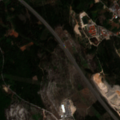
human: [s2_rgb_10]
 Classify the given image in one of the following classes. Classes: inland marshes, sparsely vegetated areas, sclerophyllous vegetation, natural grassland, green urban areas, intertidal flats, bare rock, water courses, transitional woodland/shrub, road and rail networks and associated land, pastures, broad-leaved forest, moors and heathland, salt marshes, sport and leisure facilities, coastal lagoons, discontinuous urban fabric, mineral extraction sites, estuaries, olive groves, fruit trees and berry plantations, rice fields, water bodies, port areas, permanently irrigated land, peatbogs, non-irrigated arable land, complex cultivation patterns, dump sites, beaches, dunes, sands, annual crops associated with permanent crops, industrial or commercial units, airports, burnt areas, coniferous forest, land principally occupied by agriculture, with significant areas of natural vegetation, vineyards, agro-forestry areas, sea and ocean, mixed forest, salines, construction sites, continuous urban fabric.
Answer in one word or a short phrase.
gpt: discontinuous urban fabric, mineral extraction sites, mixed forest